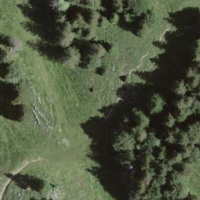
EUNIS habitat code: 23
Species observed at this site:
Orobanche reticulata